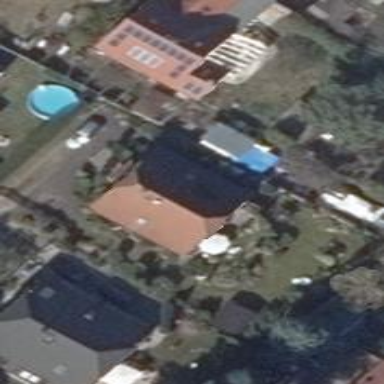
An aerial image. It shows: Detached building with half-hipped roof oriented along its length.